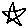
Label: star